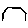
Label: hexagon